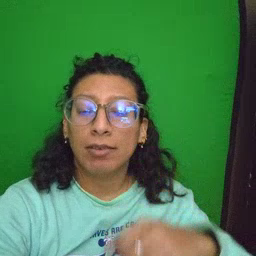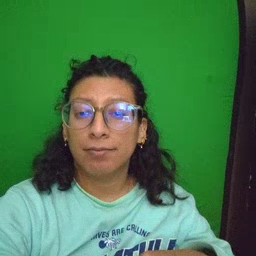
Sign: giraffe